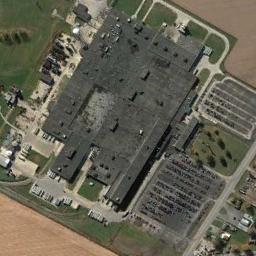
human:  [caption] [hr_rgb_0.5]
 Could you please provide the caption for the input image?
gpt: There are many houses of different shapes and sizes in the industrial zone .

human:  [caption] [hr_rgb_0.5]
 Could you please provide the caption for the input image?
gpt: In an industrial area there are factories and roads, There are open-air items, And there is good greening .

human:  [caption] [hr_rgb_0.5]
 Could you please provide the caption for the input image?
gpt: Different buildings in the industrial area have different orientations .

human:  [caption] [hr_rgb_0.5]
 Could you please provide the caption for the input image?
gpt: The industrial area has lots of industrial equipment and a big building on the lawn .

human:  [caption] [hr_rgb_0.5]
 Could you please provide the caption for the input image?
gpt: There are many cars on the parking lot beside a gray building on the industrial area .